Field crop: tomato
Growth stage: 1
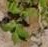
Species: solanum